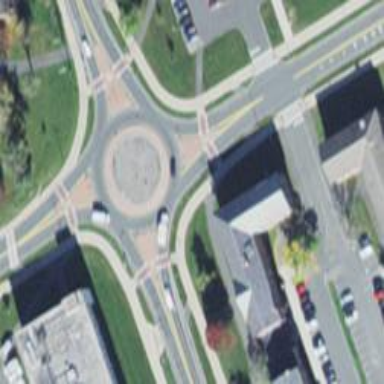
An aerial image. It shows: Secondary road with asphalt surface leading to roundabout.